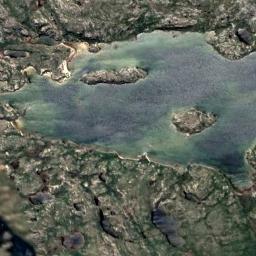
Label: wetland